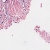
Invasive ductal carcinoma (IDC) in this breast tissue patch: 1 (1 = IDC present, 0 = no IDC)